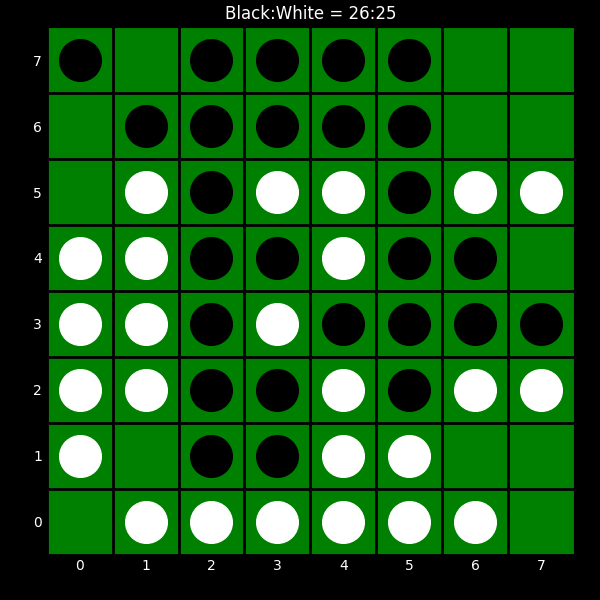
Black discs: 26
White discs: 25